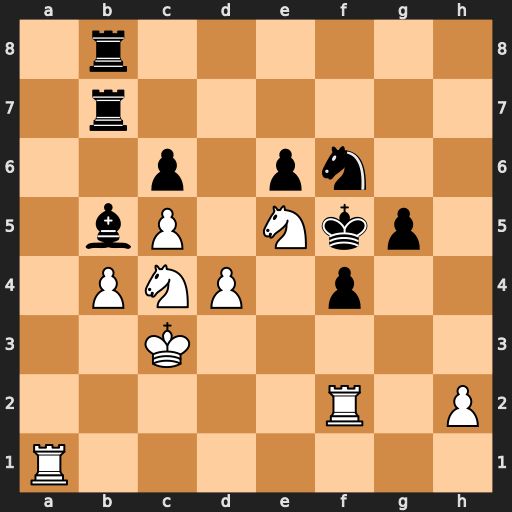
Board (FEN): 1r6/1r6/2p1pn2/1bP1Nkp1/1PNP1p2/2K5/5R1P/R7
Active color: w
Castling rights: -
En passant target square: -
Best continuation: Nd6#